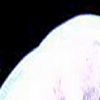
Label: sunburn